Question: I'm having a directory which is having the folders with the name of date format.
I have a code to delete the folders which are in format other than the date format.Its working but throwing Exception.
My code is:
'''
DateFormat dateFormat=new SimpleDateFormat("yyyy-MM-dd");
Date dat=new Date();
String direct="D:\tempm\Sample\"+dateFormat.format(dat);
String dirPath="D:\tempm\Sample\";
File filePath=new File(direct);
if(!filePath.exists())
{
filePath.mkdir();
System.out.println("folder created");
}
File dirDel=new File(dirPath);
for(File fileDel:dirDel.listFiles())
{
System.out.println("files inside???"+fileDel.getName());
Date d2 = null;
try {
dateFormat.setLenient(true);
d2 = dateFormat.parse(fileDel.getName()); //throwing exception here
System.out.println("the result is "+d2);
} catch (ParseException e) {
// TODO Auto-generated catch block
e.printStackTrace();
}
if(d2==null)
{
fileDel.delete();
}
}
'''
The error message is
'''
java.text.ParseException: Unparseable date: "New folder"
at java.text.DateFormat.parse(Unknown Source)
at ext.gt.test.DateMod.main(DateMod.java:31)
'''
My code is working but I need to solve that exception.Is there any other way to do this check??It'd be better to check the dateformat without regex.
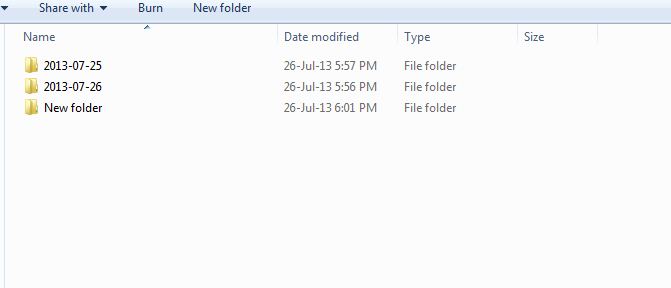
Answer: I'd recommend to use a regular expression to check if the folder is a "date" folder. You shouldn't use exceptions to control the regular flow of your application. This is considered bad practice as it makes it harder to follow the actual logic and spot the code that is used for "exceptional" (hence the name...) cases.
This idea is further discussed here: <URL>